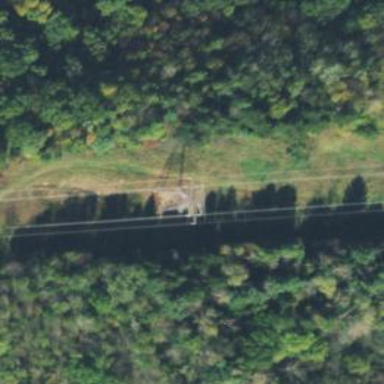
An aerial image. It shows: Lattice structure tower.